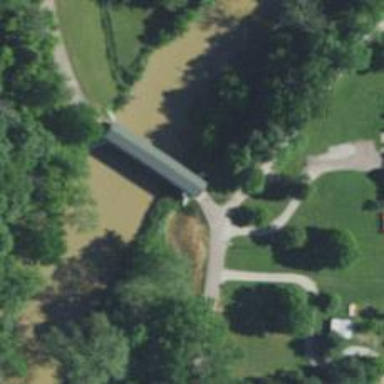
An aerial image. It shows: Unclassified road with covered bridge.